Field crop: maize
Growth stage: 2
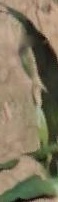
Species: maize